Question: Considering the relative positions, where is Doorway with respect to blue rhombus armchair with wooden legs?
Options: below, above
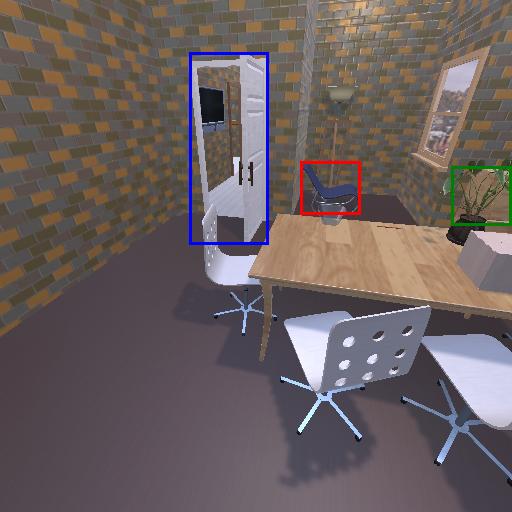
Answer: below